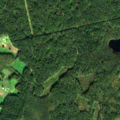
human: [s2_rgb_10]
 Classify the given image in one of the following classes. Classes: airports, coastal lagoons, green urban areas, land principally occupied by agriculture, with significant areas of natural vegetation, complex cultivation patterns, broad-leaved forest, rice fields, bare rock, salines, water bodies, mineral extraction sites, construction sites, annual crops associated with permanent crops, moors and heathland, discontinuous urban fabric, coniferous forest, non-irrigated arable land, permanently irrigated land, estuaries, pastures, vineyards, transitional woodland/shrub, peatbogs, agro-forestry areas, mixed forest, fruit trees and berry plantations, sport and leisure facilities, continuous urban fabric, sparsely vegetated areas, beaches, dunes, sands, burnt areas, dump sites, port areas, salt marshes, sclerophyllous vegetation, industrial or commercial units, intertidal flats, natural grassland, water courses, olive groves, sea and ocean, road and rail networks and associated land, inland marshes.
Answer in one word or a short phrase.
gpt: land principally occupied by agriculture, with significant areas of natural vegetation, coniferous forest